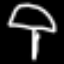
Label: mushroom